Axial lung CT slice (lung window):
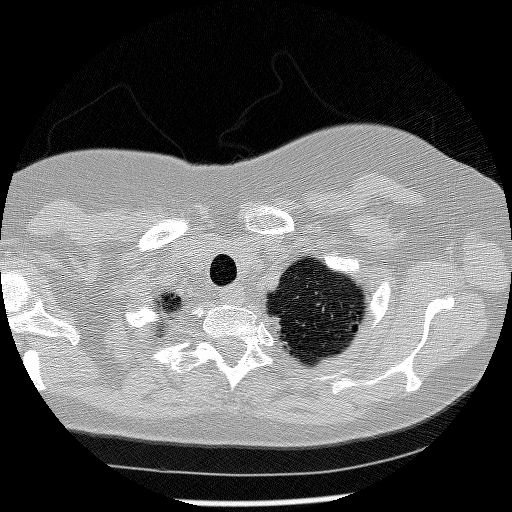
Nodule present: no